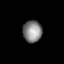
Tissue: lung
Cell type: Endothelial cells
Senescence score: 0.6444
Nuclear area (px): 405
Mean DAPI intensity: 133.346